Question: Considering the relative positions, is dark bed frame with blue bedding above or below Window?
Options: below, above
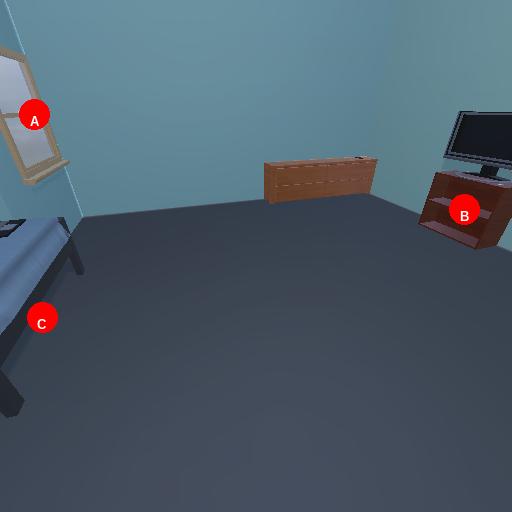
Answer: below